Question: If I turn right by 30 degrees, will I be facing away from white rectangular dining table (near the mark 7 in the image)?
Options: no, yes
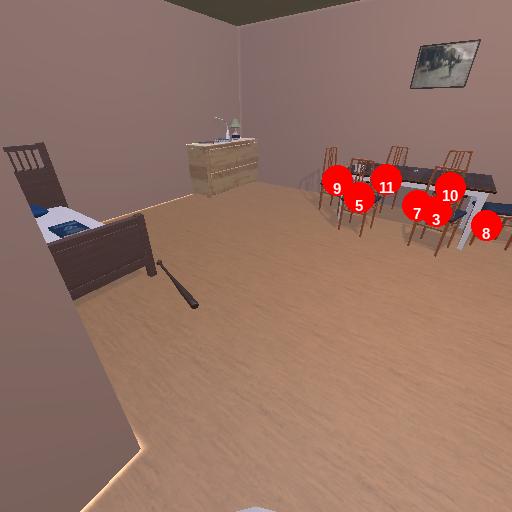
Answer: no